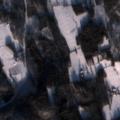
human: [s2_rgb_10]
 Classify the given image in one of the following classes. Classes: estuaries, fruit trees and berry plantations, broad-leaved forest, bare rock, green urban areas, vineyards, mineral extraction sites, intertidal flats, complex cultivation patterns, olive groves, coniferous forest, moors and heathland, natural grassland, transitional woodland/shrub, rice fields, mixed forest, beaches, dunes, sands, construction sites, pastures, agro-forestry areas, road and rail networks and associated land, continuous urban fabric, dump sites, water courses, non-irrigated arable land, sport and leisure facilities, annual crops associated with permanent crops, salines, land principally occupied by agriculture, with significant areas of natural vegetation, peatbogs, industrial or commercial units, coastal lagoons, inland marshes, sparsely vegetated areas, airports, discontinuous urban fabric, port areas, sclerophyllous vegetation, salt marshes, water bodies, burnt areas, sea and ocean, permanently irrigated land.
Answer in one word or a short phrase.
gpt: non-irrigated arable land, broad-leaved forest, mixed forest, transitional woodland/shrub